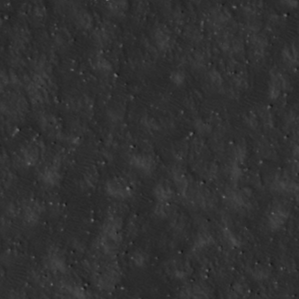
Label: non_frost